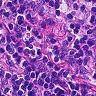
Metastatic tissue present: no